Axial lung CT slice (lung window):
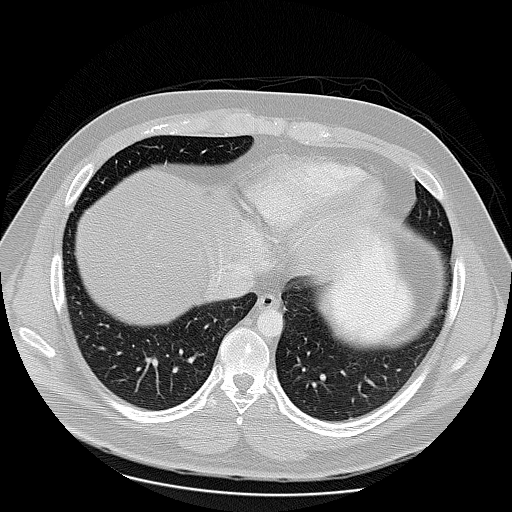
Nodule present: no